Question: I noticed that my Eclipse does not include JSP Editor. Does standard JSP editor exist for Eclipse and if so, where can one download it from?

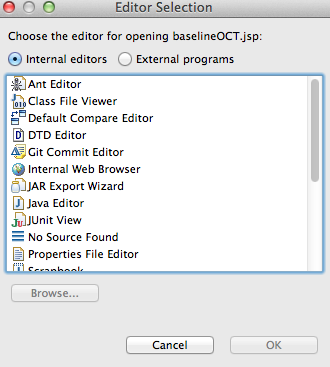
Answer: The <URL> has full JSP support. The standard java development version doesn't.
Alternatively, you should be able to install the <URL> into an existing Eclipse, that should give you JSP support also.